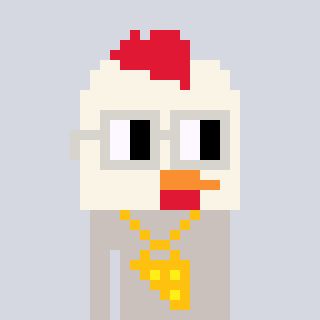
a pixel art character with square light gray glasses, a chicken-shaped head and a foggrey-colored body on a cool background